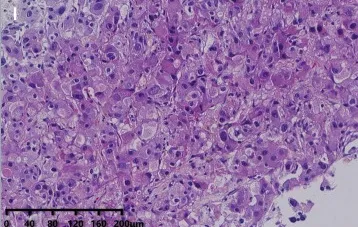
Partial response to capecitabine combined with trastuzumab and pyrotinib treatment. (I) H&E staining image of tumor samples taken from the left chest wall of the patient in case 5.
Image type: pathology (h&e)